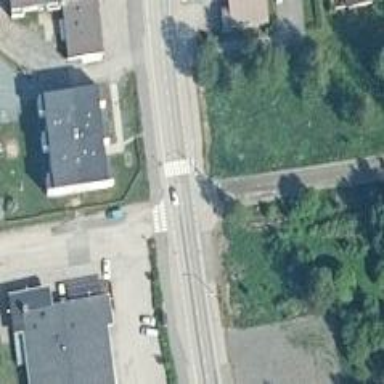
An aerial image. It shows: Smooth asphalt road in residential area.